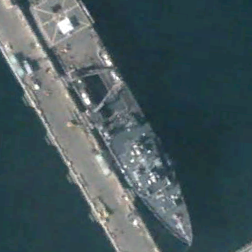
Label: combat